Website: ulta-beauty
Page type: cart
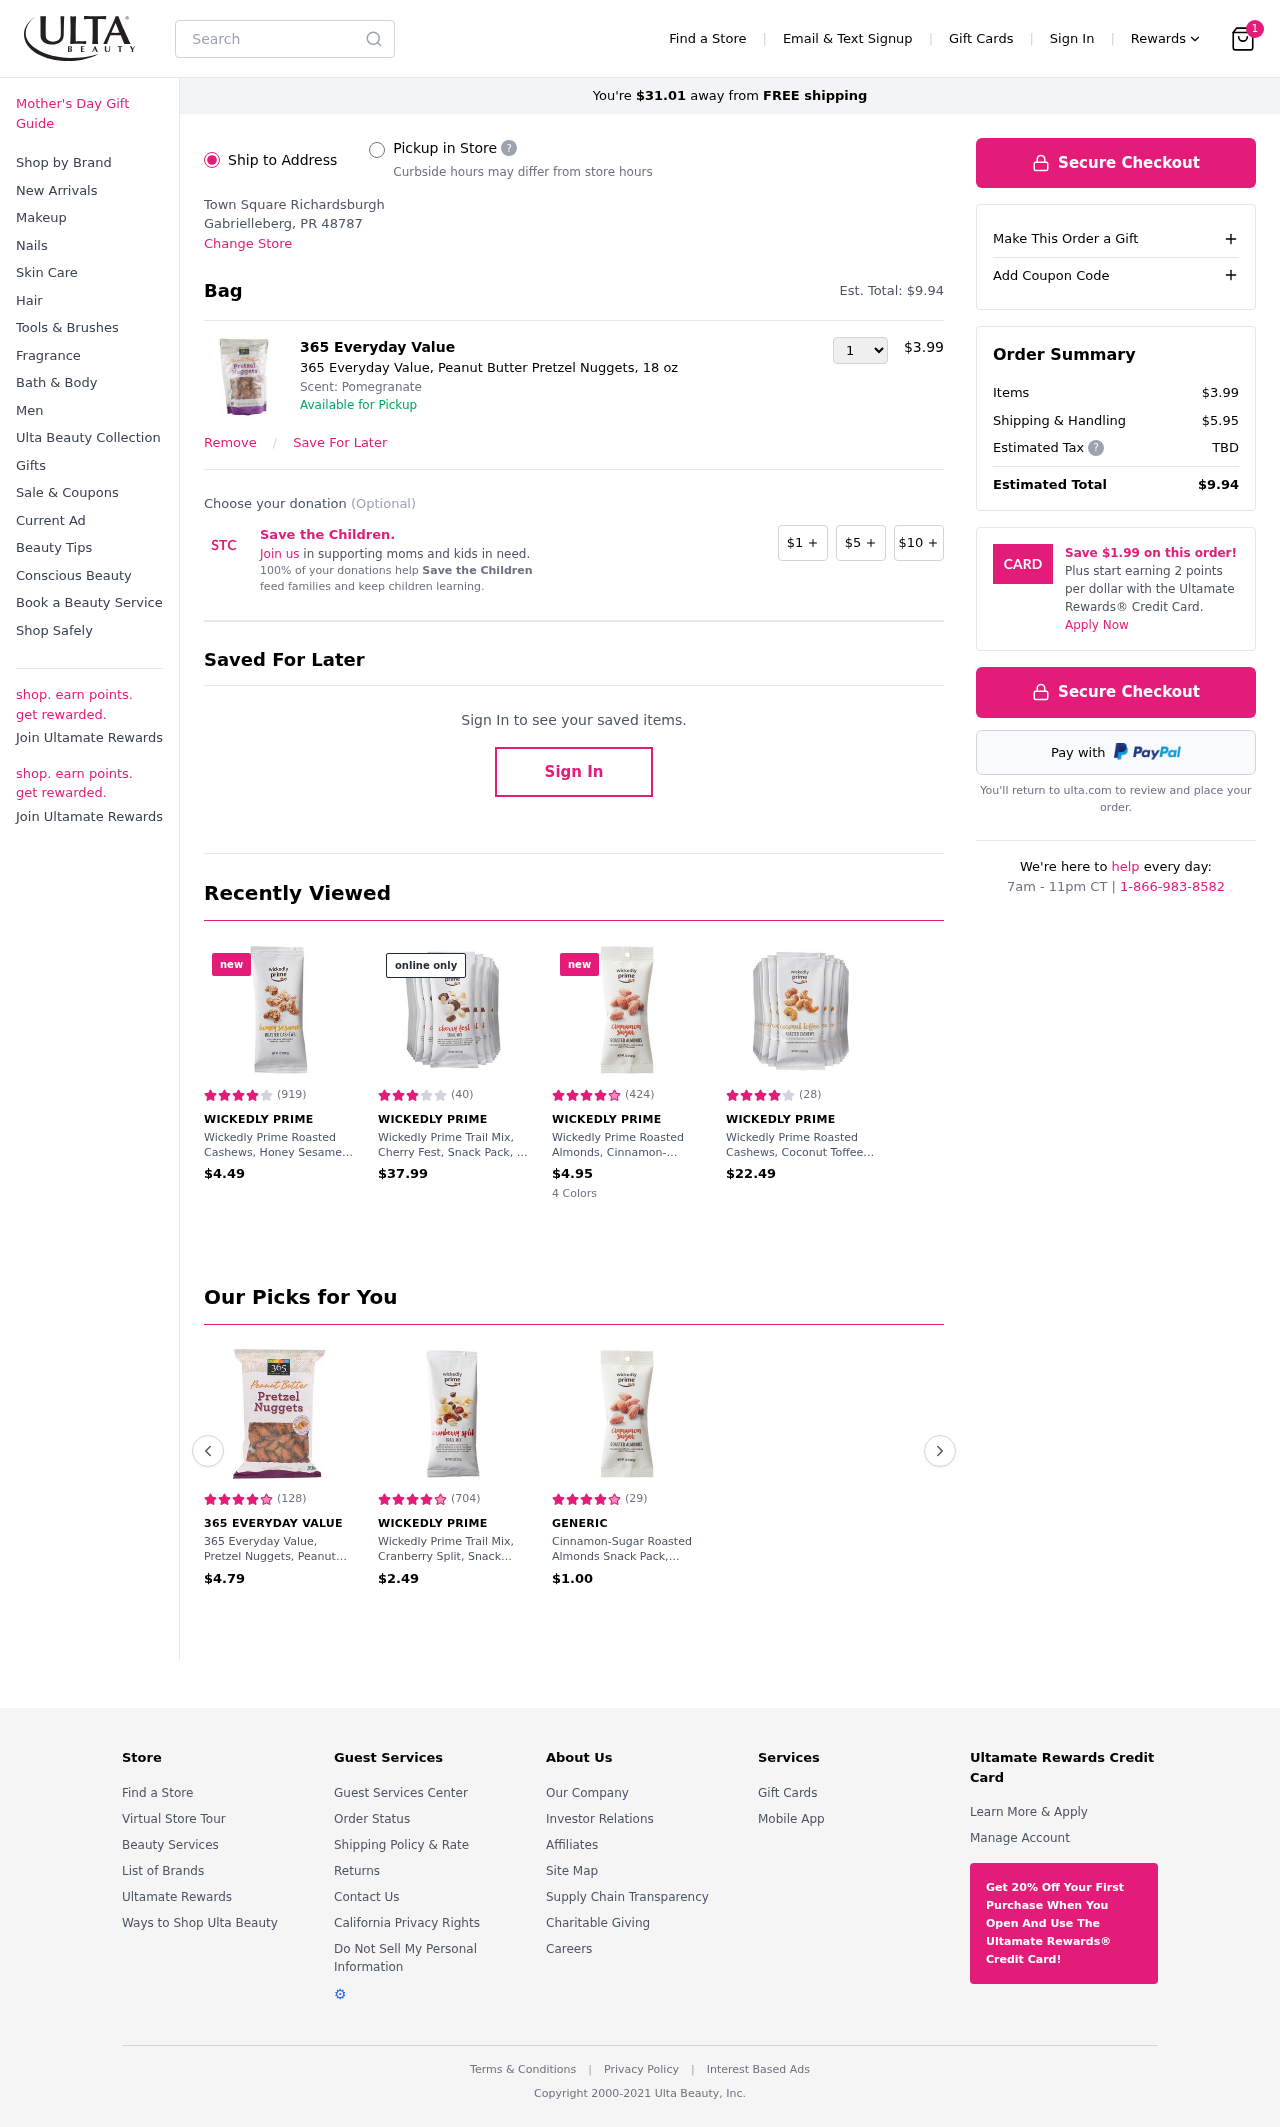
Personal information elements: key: PII_LOCATION1_CITY_STATE_ZIP
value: Gabrielleberg, PR 48787
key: PII_LOCATION1_NAME
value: Town Square Richardsburgh
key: PII_CITY
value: Richardsburgh
Product elements: key: PRODUCT1_BRAND
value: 365 Everyday Value
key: PRODUCT1_NAME
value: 365 Everyday Value, Peanut Butter Pretzel Nuggets, 18 oz
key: PRODUCT1_PRICE
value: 3.99
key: PRODUCT1_QUANTITY
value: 1
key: PRODUCT2_BRAND
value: Wickedly Prime
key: PRODUCT2_NAME
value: Wickedly Prime Roasted Cashews, Honey Sesame, Snack Pack, 1.5 Ounce
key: PRODUCT2_NUM_RATINGS
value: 919
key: PRODUCT2_PRICE
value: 4.49
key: PRODUCT2_RATING
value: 4.3
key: PRODUCT3_BRAND
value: Wickedly Prime
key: PRODUCT3_NAME
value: Wickedly Prime Trail Mix, Cherry Fest, Snack Pack, 2 Ounce (Pack of 15)
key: PRODUCT3_NUM_RATINGS
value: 40
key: PRODUCT3_PRICE
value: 37.99
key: PRODUCT3_RATING
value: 3.4
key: PRODUCT4_BRAND
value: Wickedly Prime
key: PRODUCT4_NAME
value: Wickedly Prime Roasted Almonds, Cinnamon-Sugar, Snack Pack, 1.5 Ounce (Pack of 15)
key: PRODUCT4_NUM_RATINGS
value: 424
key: PRODUCT4_PRICE
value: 4.95
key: PRODUCT4_RATING
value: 4.8
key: PRODUCT5_BRAND
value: Wickedly Prime
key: PRODUCT5_NAME
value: Wickedly Prime Roasted Cashews, Coconut Toffee, Snack Pack, 1.5 Ounce (Pack of 15)
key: PRODUCT5_NUM_RATINGS
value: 28
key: PRODUCT5_PRICE
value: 22.49
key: PRODUCT5_RATING
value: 4.3
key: PRODUCT6_BRAND
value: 365 Everyday Value
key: PRODUCT6_NAME
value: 365 Everyday Value, Pretzel Nuggets, Peanut Butter, 10 oz
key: PRODUCT6_NUM_RATINGS
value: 128
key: PRODUCT6_PRICE
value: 4.79
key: PRODUCT6_RATING
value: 4.6
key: PRODUCT7_BRAND
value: Wickedly Prime
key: PRODUCT7_NAME
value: Wickedly Prime Trail Mix, Cranberry Split, Snack Pack, 2 Ounce
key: PRODUCT7_NUM_RATINGS
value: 704
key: PRODUCT7_PRICE
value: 2.49
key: PRODUCT7_RATING
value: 4.6
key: PRODUCT8_BRAND
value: Generic
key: PRODUCT8_NAME
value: Cinnamon-Sugar Roasted Almonds Snack Pack, 1.5oz single serve (Pack of 300)
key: PRODUCT8_NUM_RATINGS
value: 29
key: PRODUCT8_PRICE
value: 1
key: PRODUCT8_RATING
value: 4.6
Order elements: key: ORDER_NUM_ITEMS
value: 1
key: ORDER_FREE_SHIPPING_REMAINING
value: $31.01
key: ORDER_TOTAL
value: $9.94
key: ORDER_TOTAL
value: Est. Total: $9.94
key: ORDER_SUBTOTAL
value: $3.99
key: ORDER_SHIPPING_COST
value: $5.95
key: ORDER_TAX
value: TBD
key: ORDER_CARD_SAVINGS
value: $1.99
Search elements: key: HEADER_SEARCH
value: Search